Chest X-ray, AP view. Patient: 34 years old, sex F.
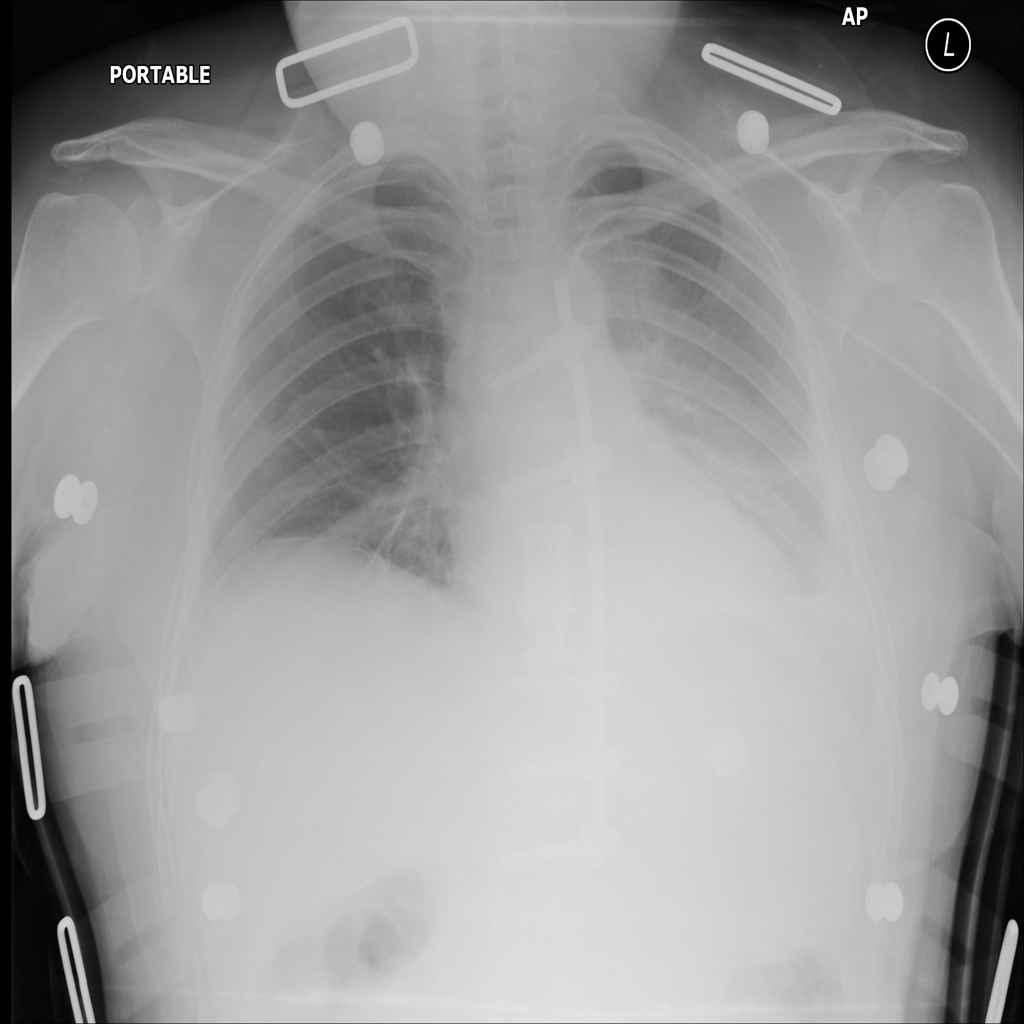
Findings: Consolidation